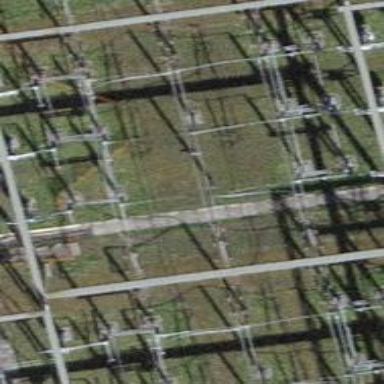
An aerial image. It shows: Power line with three cables configured as busbar.